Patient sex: F
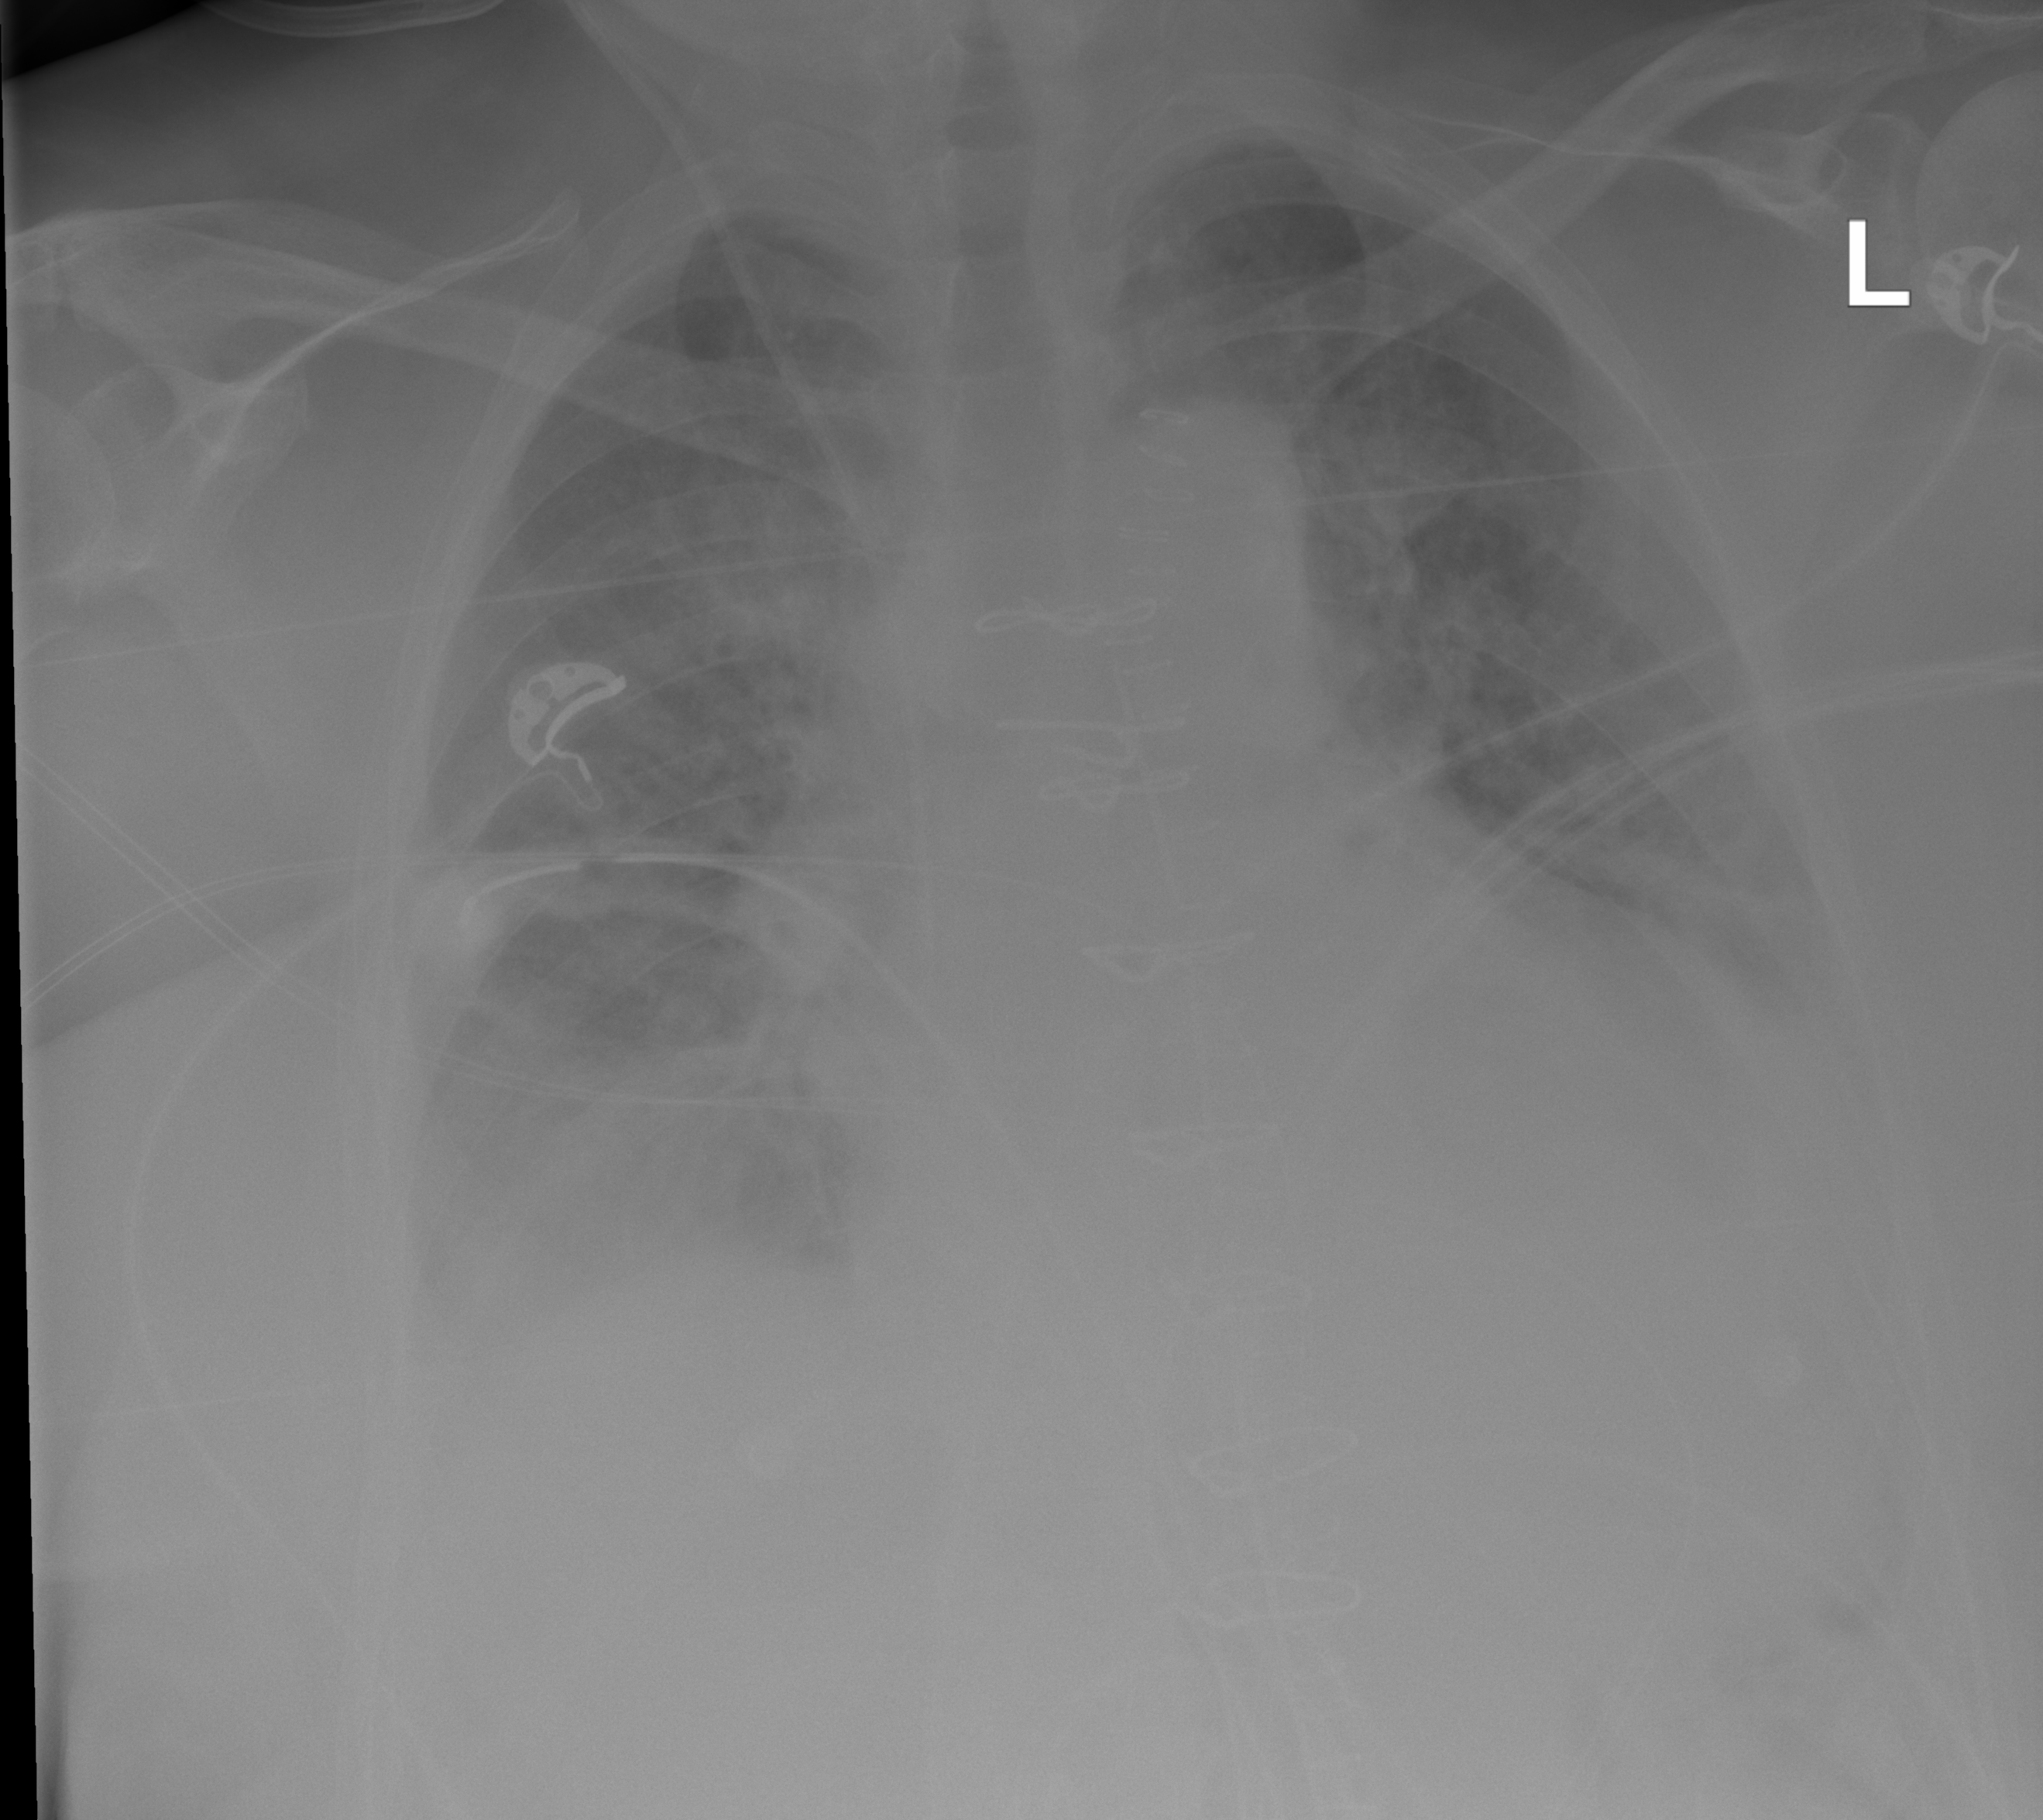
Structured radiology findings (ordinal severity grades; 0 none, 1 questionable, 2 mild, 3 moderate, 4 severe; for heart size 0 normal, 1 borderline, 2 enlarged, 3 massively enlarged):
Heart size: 2
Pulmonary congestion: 2
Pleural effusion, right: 2
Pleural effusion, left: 2
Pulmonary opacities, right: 2
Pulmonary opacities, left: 2
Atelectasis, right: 2
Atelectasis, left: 2